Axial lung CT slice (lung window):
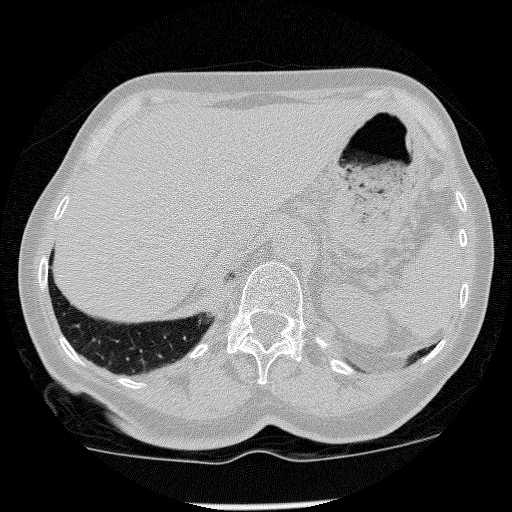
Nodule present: no